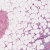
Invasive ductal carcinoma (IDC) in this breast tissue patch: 1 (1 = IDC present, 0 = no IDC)